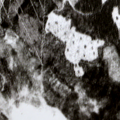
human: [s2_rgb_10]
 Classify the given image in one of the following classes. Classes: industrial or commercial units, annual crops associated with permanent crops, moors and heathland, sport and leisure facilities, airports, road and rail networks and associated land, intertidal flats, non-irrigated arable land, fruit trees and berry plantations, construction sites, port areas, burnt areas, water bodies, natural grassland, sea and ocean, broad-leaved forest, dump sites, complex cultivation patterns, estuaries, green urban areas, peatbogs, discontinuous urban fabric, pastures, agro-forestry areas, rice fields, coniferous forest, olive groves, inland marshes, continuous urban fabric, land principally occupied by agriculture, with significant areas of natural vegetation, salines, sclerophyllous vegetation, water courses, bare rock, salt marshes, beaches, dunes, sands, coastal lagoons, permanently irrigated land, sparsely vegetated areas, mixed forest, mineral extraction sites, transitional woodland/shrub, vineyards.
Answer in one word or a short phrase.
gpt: mixed forest, transitional woodland/shrub, peatbogs